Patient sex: M
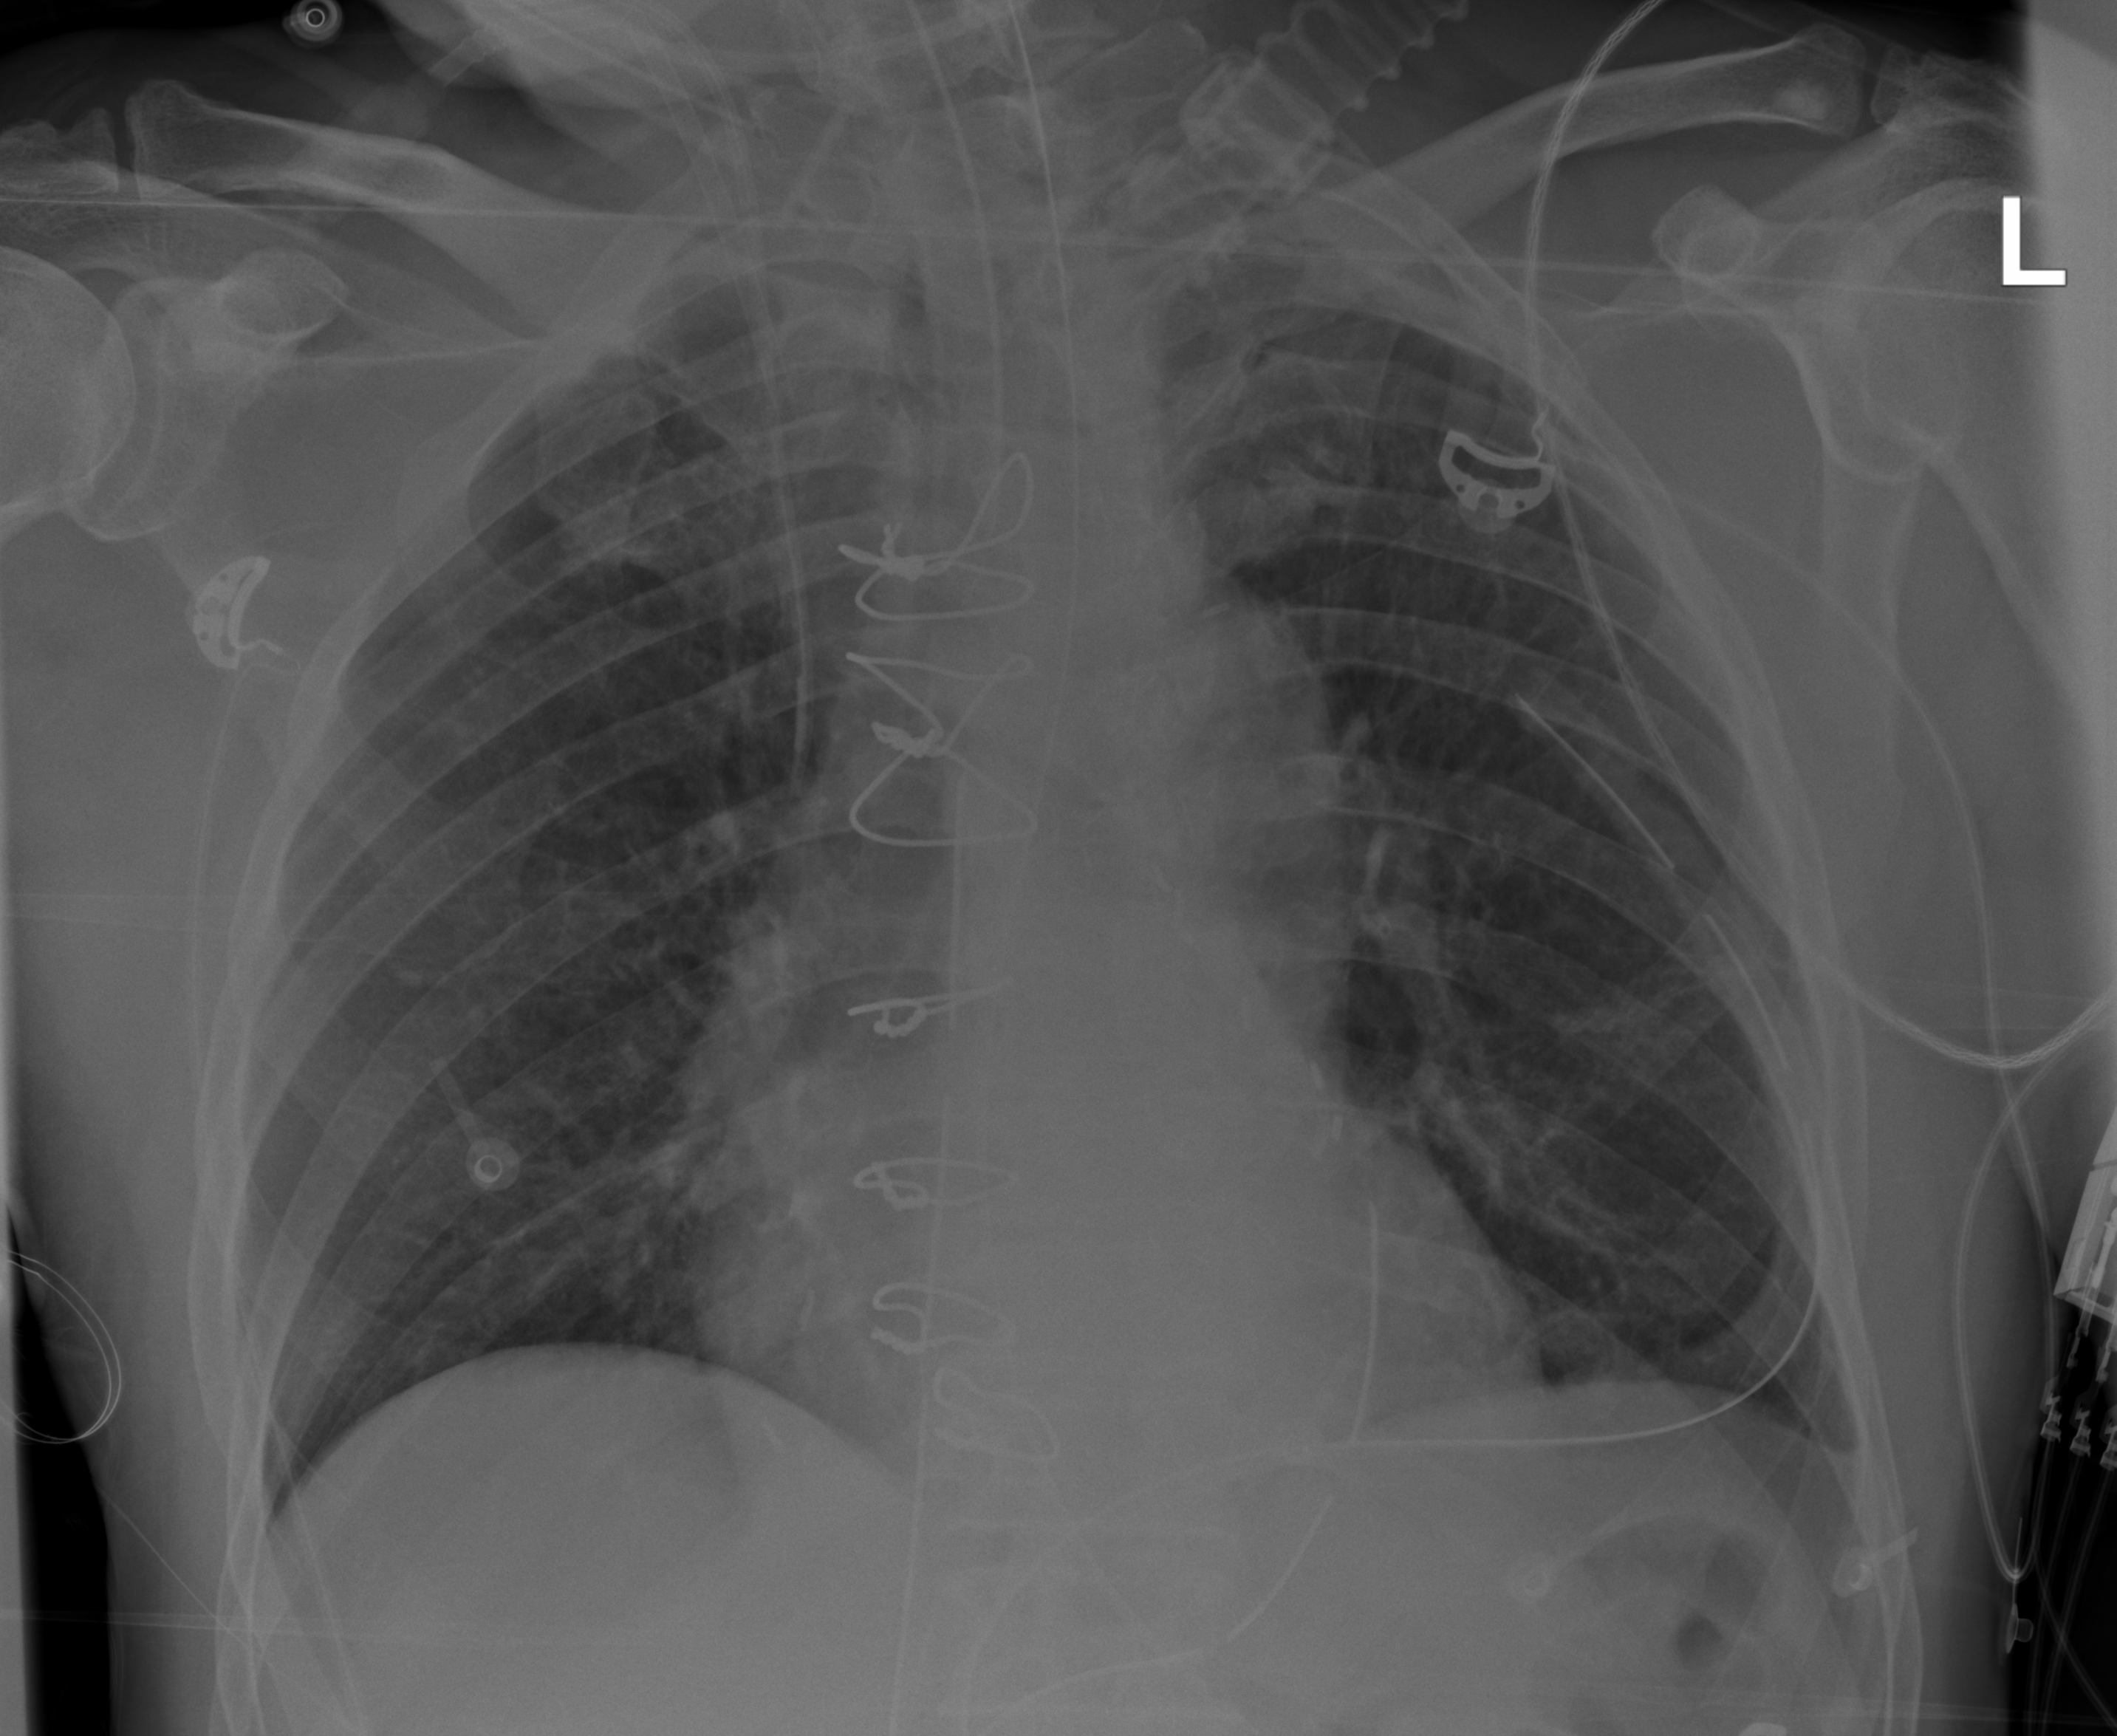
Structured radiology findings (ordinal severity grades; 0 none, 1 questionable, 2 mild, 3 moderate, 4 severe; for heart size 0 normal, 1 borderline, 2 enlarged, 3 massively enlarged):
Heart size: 2
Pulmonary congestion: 2
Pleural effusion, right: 0
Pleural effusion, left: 0
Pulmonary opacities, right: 2
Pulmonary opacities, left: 2
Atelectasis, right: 0
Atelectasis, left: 0